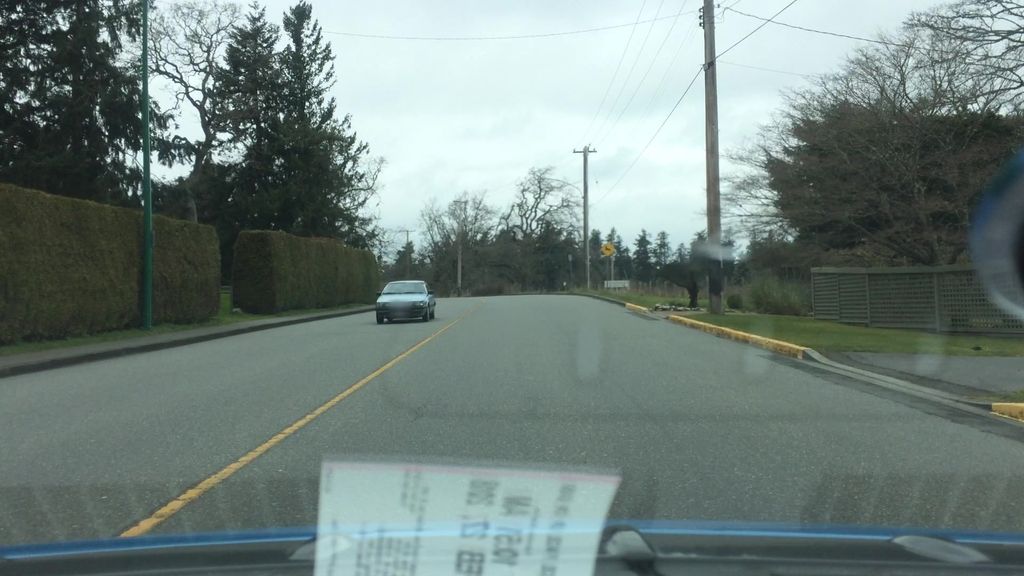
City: victoria